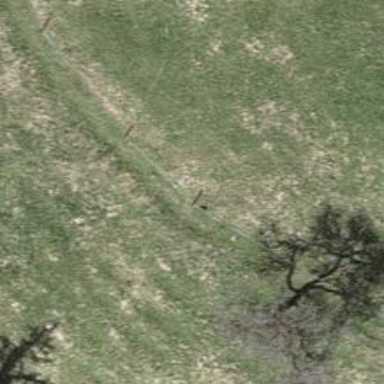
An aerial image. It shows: Fence.